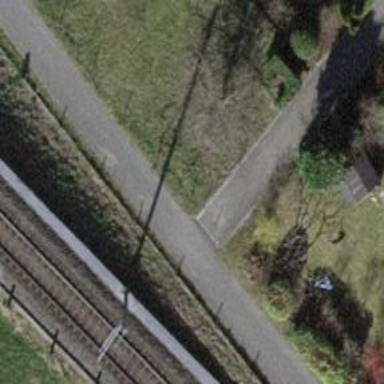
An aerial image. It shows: Bollard barrier.